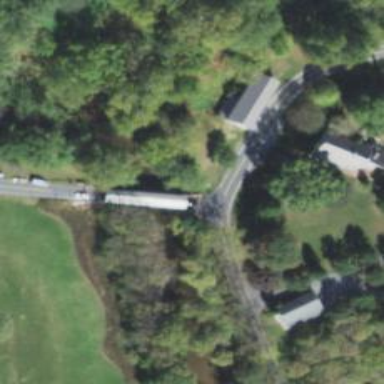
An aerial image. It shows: Covered bridge on residential road.